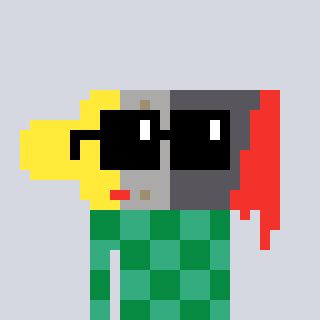
a pixel art character with square black sunglasses, a paintbrush-shaped head and a teal-colored body on a cool background